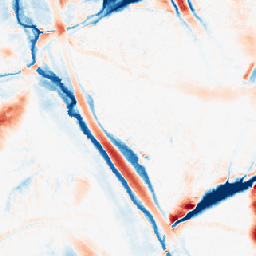
Category: morphological
Decomposition family: morphological_ellipse
Decomposition parameters: operation: average
width: 30
height: 50
Upsampling method: area
Upsampling parameters: scale: 8
Upsampling scale: 8